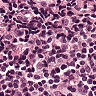
Metastatic tissue present: no